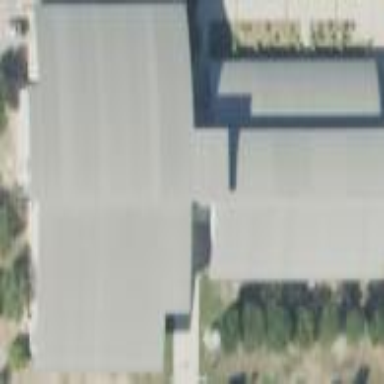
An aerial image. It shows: Library building.